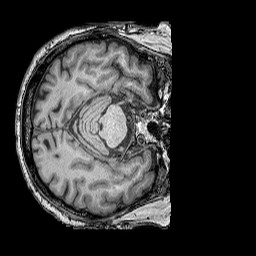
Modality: T1w
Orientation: axial
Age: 49
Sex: male
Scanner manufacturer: siemens
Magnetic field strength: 3 T
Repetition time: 2.25 s
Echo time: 0.00411 s